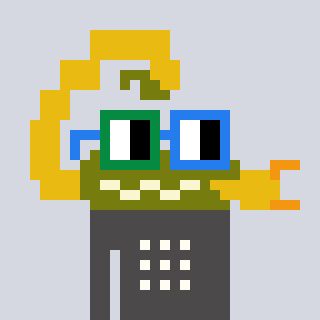
a pixel art character with square green and blue glasses, a scorpion-shaped head and a grayscale-colored body on a cool background